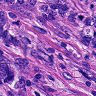
Metastatic tissue present: yes